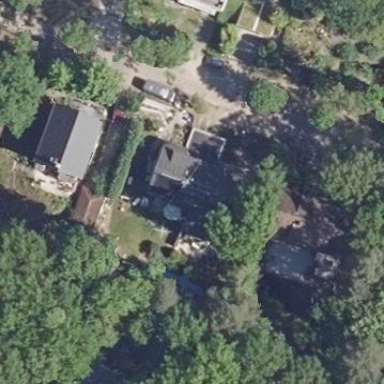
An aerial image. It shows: Detached building with gabled roof.